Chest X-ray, PA view. Patient: 30 years old, sex F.
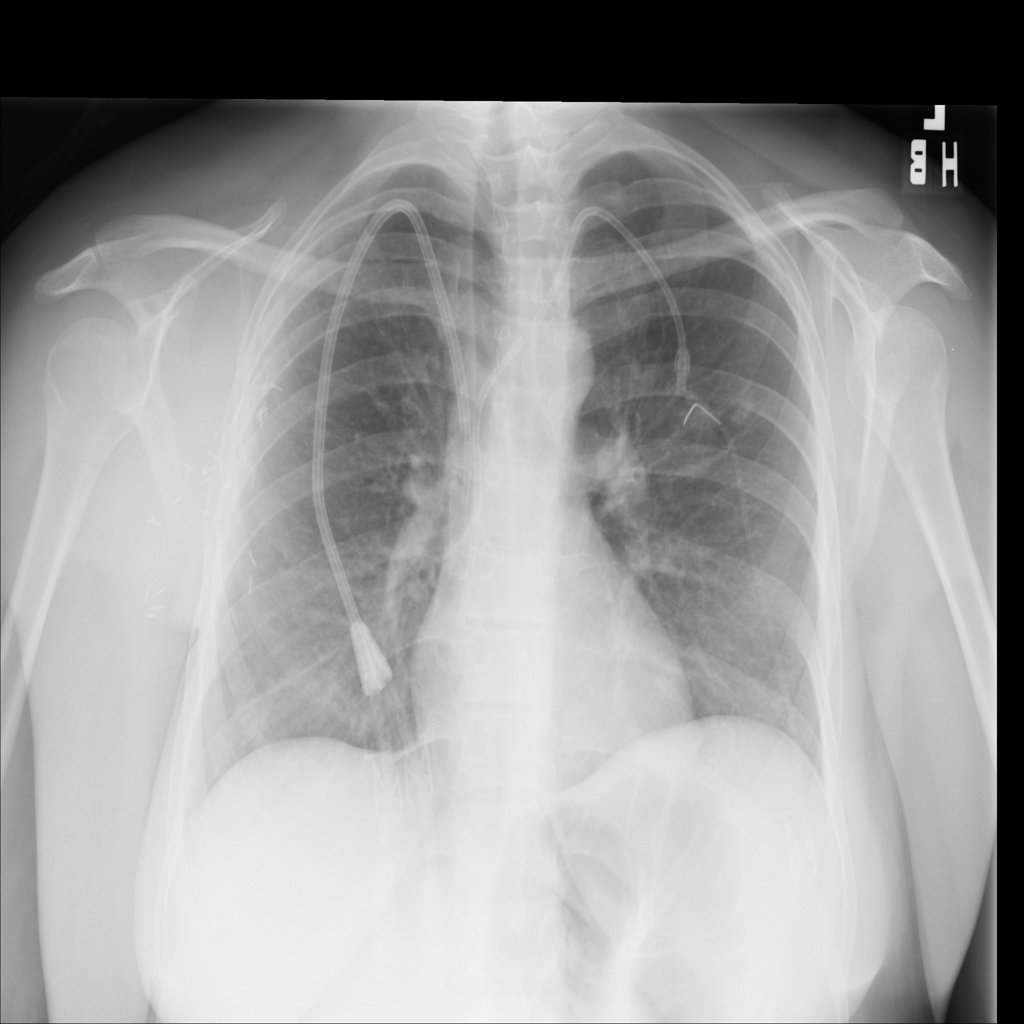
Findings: No Finding